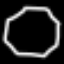
Label: octagon